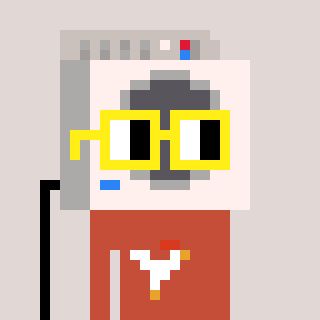
a pixel art character with square yellow glasses, a washing machine-shaped head and a rust-colored body on a warm background